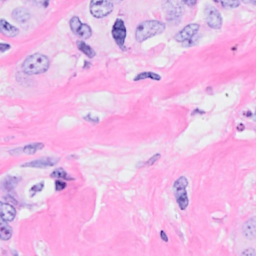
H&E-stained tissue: Breast